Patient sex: F
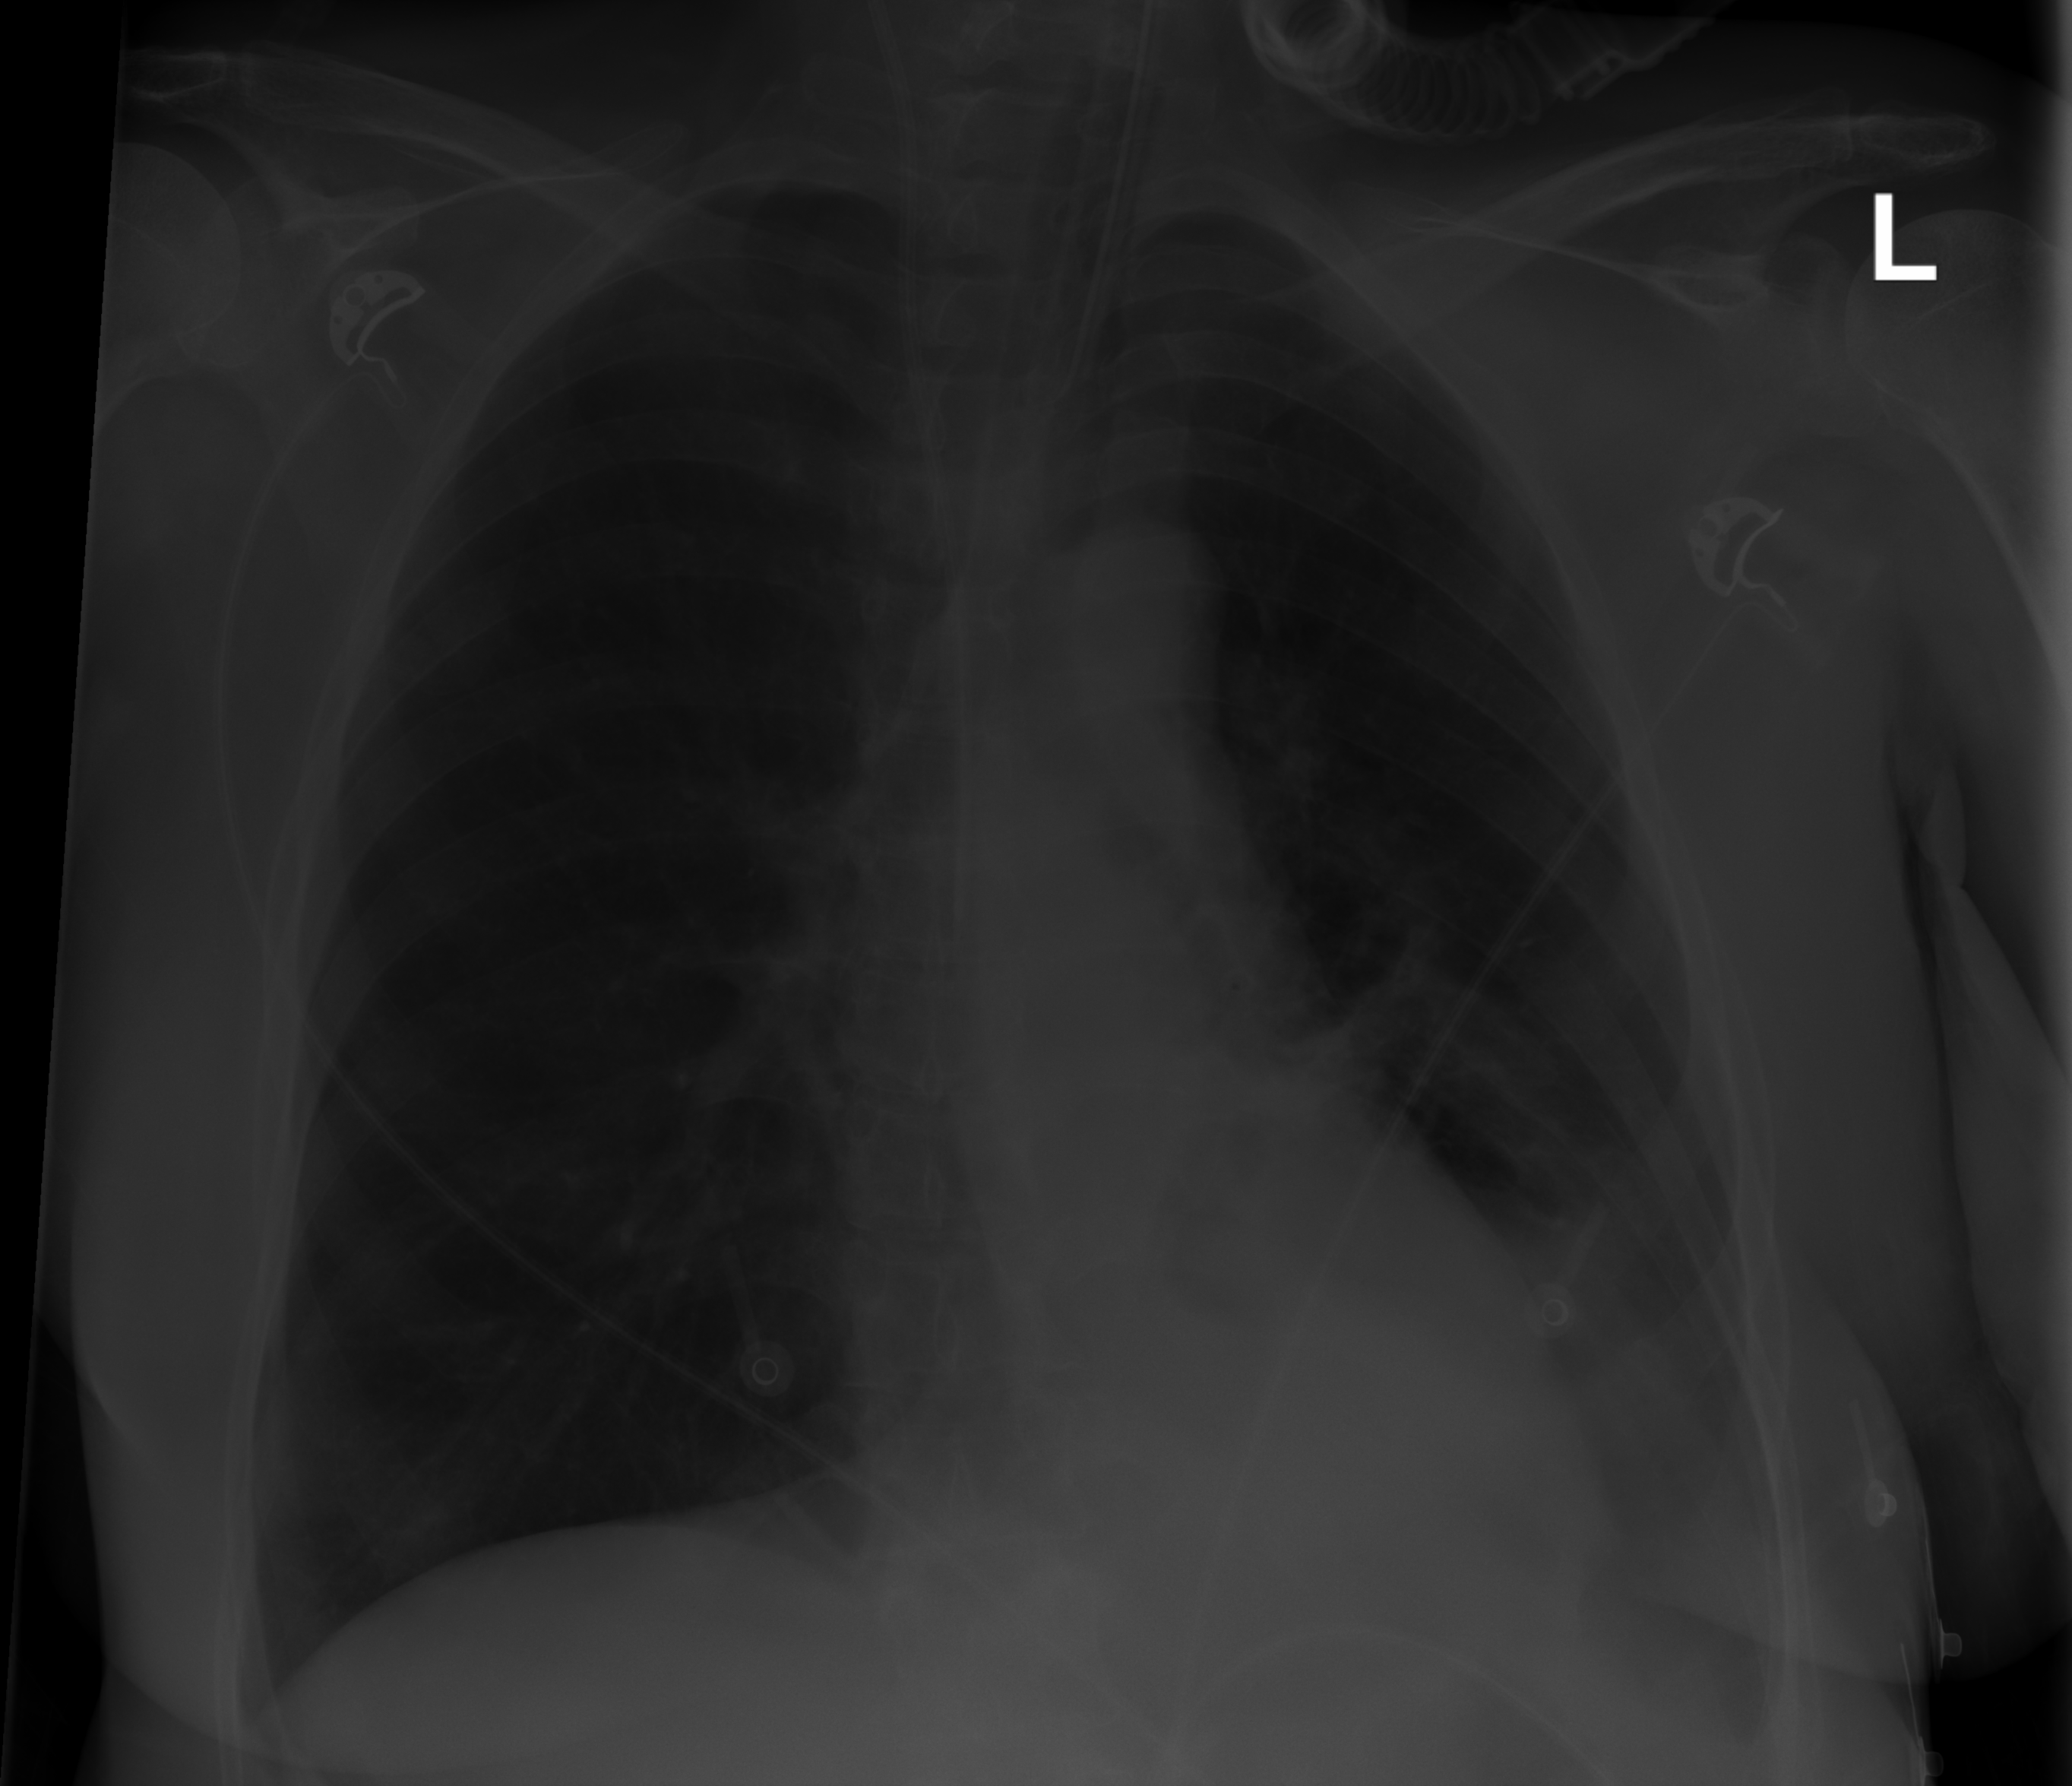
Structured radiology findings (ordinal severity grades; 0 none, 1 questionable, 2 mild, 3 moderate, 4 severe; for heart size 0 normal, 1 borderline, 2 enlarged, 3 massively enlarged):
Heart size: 1
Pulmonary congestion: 0
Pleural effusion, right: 0
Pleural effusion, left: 2
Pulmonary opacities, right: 0
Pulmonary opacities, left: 2
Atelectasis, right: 0
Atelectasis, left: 2